Interaction volume radius: 5 \u00c5
Interaction volume height: 30 \u00c5
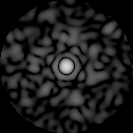
Disorder parameter: 0.8517